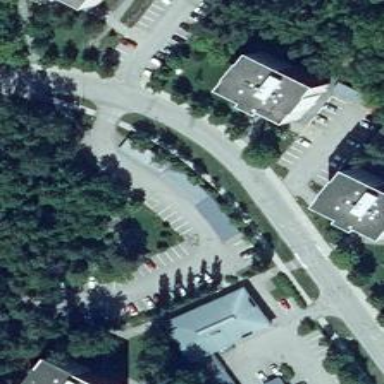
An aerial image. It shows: Parking area with surface.